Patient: sex F, age 65
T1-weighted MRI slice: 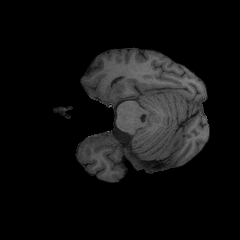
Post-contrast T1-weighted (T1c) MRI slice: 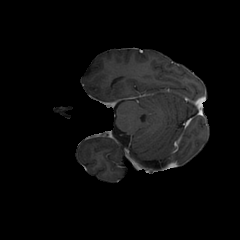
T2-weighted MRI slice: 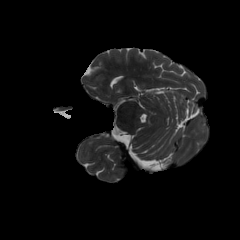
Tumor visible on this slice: no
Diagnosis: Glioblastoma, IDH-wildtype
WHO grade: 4